Question: I don't know why . I tried to connect my function handler many . But no one has worked.
I'm , i attach you a shot of my menubar (i hate that, on unity window manager, the menubar is showed in the window bar: it should be inside the application window).

The code i use for the signal handler is very simple:
'''
builder.get_object('menuitem3').connect('activate', self.useless_method)
builder.get_object('window1').show()
'''
Here below the XML code from the Glade file:
'''
<object class="GtkMenuBar" id="menubar1">
<property name="visible">True</property>
<property name="can_focus">False</property>
<child>
<object class="GtkMenuItem" id="menuitem1">
<property name="visible">True</property>
<property name="can_focus">False</property>
<property name="label" translatable="yes">_File</property>
<property name="use_underline">True</property>
</object>
</child>
<child>
<object class="GtkMenuItem" id="menuitem2">
<property name="visible">True</property>
<property name="can_focus">False</property>
<property name="label" translatable="yes">_Modifica</property>
<property name="use_underline">True</property>
</object>
</child>
<child>
<object class="GtkMenuItem" id="menuitem3">
<property name="visible">True</property>
<property name="can_focus">False</property>
<property name="label" translatable="yes">_Visualizza</property>
<property name="use_underline">True</property>
</object>
</child>
</object>
'''
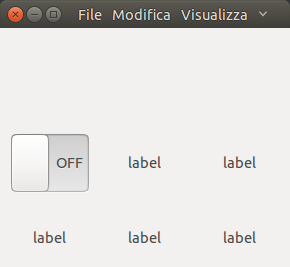
Answer: There is nothing wrong with your glade file. i hard coded it and it worked. A little note though, since 'menuitem3' is a toplevel Menu, why you want to connect a signal? And perhaps your connected function ?
edited (your code):
'''
def useless_method(menuitem): <<< edited, note below
print 'I am %s' % str(menuitem) <<< note below
builder = Gtk.Builder()
builder.add_from_file('menuitem.glade')
builder.get_object('menuitem3').connect('activate', useless_method)
builder.get_object('window1').show_all()
Gtk.main()
'''
Argument in signal from 'Gtk.MenuItem" only takes 1 argument which is pointer data. You put three of them. There is no need for 'self' unless you creating a class.
You can pass the 'args()' alone, but I chose menuitem3 to pinpoint that you passed an object of Gtk.Widget to be printed as a string. Python will still print it (if you look at the console) the memory address of which Gtk.MenuItem (#3) is resided.
And last, since the 'menuitem3' is a toplevel Menu, the mechanism for the first click is dropping a menu (since there is no menu, it looks like it doesn't do anything), the second click, it will emit signal 'activate' and that's your function will do something. So click two times and it will trigger.
Sorry for too much explanation.